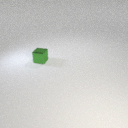
small green metal cube